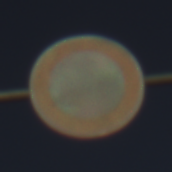
Verkehrszeichen: VerbotFahrzeugeAllerArt
Umgebung: Outdoor, Nature
Tageszeit: MorningAfternoon
Wetter: Clear
Licht: Natural
Jahreszeit: NotSpecified
Kontrast: HighContrast